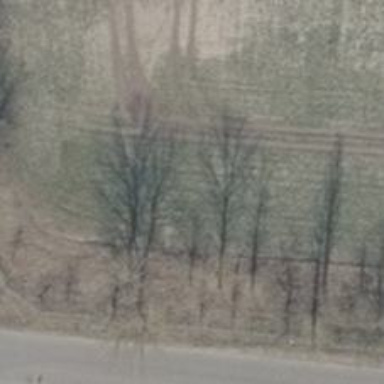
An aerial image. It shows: Row of deciduous broadleaved trees.